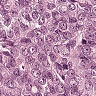
Metastatic tissue present: yes